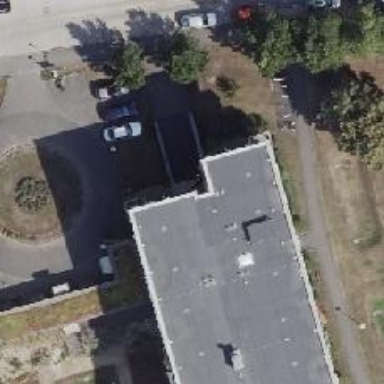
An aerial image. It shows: Parking entrance.